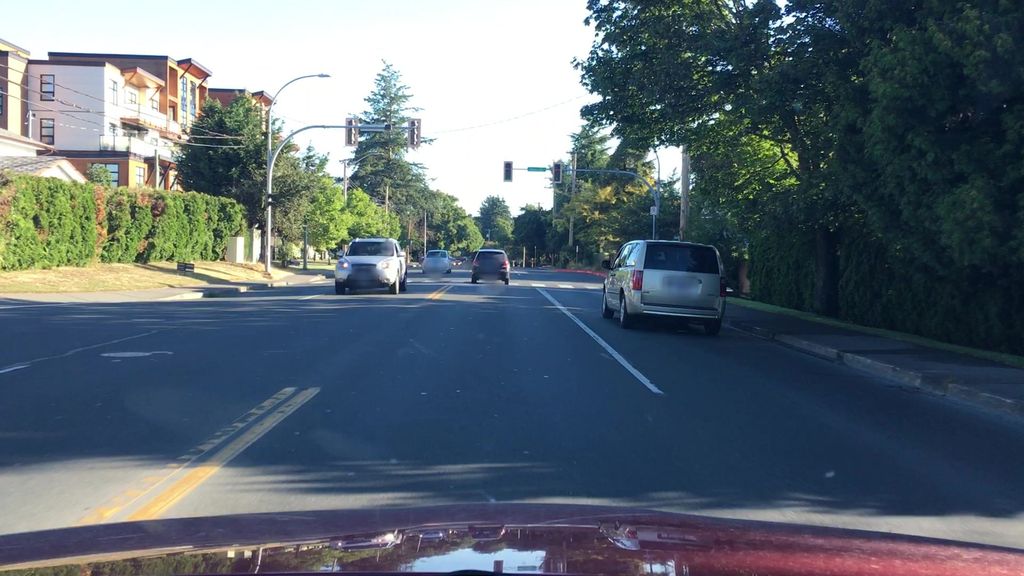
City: victoria